Question: Though I am running 4.2.2 Android emulator I keep getting the error -
'''
This app won't run without Google Play services, which are missing from your tablet.
'''
Here is my 'AVD' configuration.

I tried to 'Get Google Play services' from the emulator but it keeps prompting the same dialog.
Any ideas?
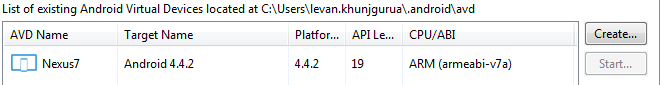
Answer: You need to create an AVD with a Target Name containing "Google APIs", not "Android". That, in turn, requires that you download the right emulator images from the SDK Manager, ones that have "Google APIs":